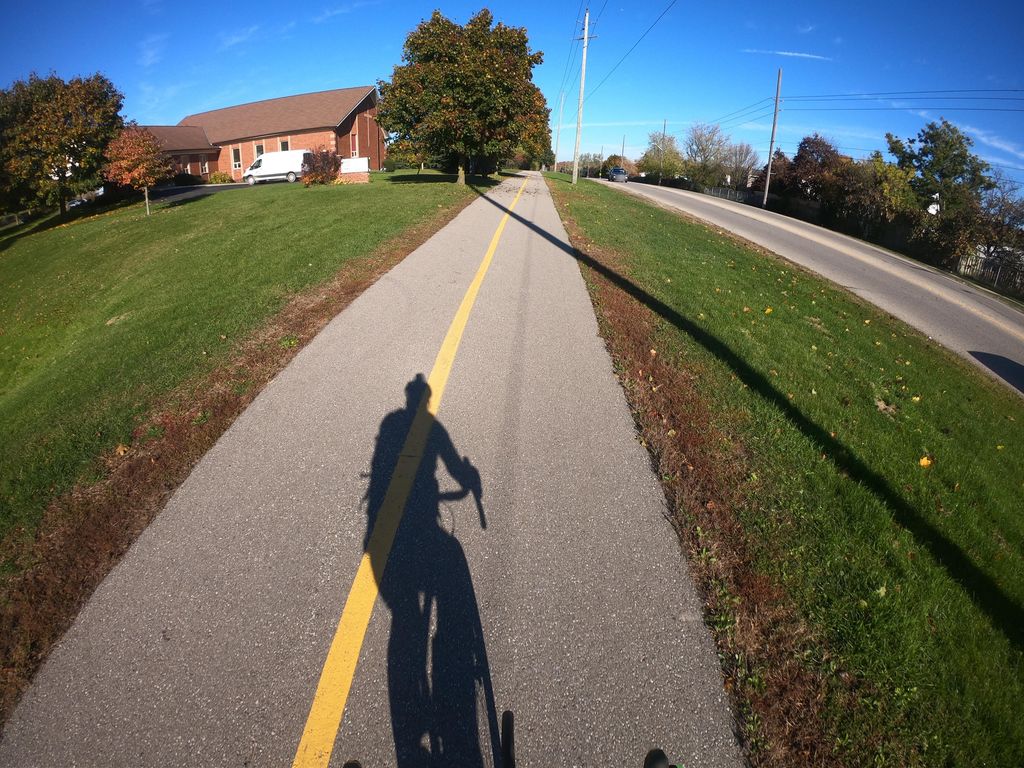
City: kitchener-waterloo